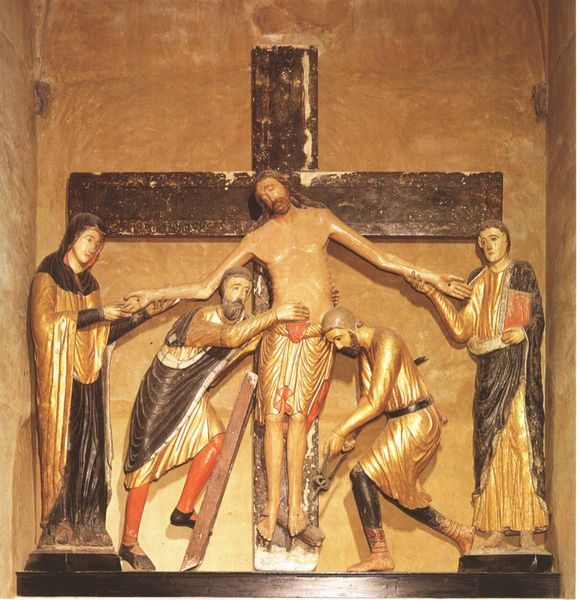
Titel: Kreuzabnahme
Standort: Volterra (EU - I - Toskana)
Schlagwörter: himmel, körper, lendenschurz, braun, holz, männer, bart, johannes, leiche, tod, tot, toter, hände, kirche, gewand, gold, personen, mauer, leiter, nägel, bemalt, nische, lendentuch, buch, vergoldet, kreuz, christus, jesus, kreuzabnahme, kreuzigung, leichnam, stigmata, wunden, leiden, kruzifix, gefasst, golden, maria, zange, holzskulptur, kreuzigungsgruppe, abnahme, männeer, skulpturengruppe, kneifzange